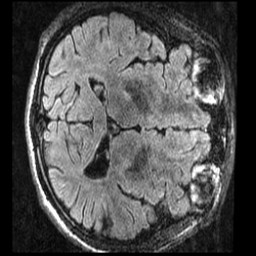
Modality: T1w
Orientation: axial
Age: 20
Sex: male